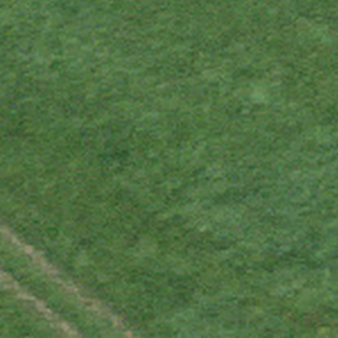
Label: other